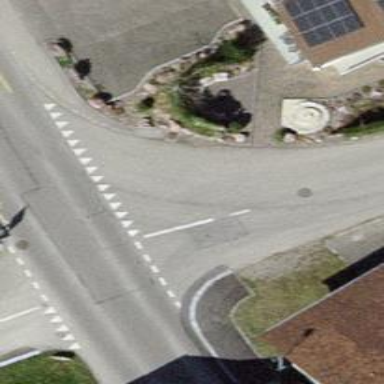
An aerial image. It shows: Road with "give way" sign.